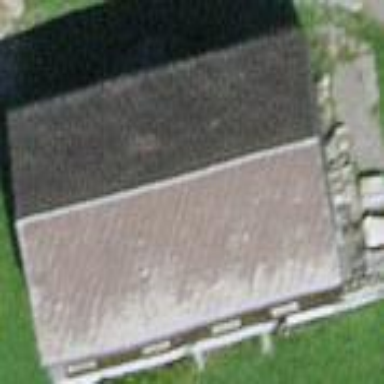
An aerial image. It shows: Farm auxiliary building.